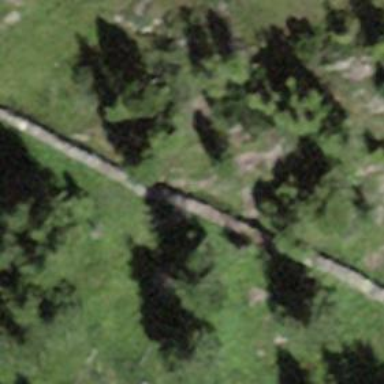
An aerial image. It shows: Dry stone wall barrier.